Question: The Column chart I'm plotting using google visualization API shows x-axis label in two lines

In above image label are placed alternatively. I want to place it in single line.
'''
hAxis: { showTextEvery: !0, title: c }, chartArea: { left: "20%", width: "100%", height: "70%", top: "0%", right: "1%"}
'''
above option I'm passing to google column chart API.
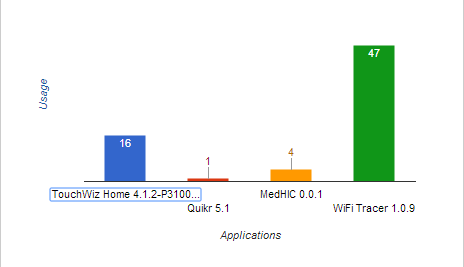
Answer: it is placed alternatively because names are too long I guess.
Whith highcharts (<URL> it's what happend.
If names are too long, they are displayed in 2 lines else in a single line.